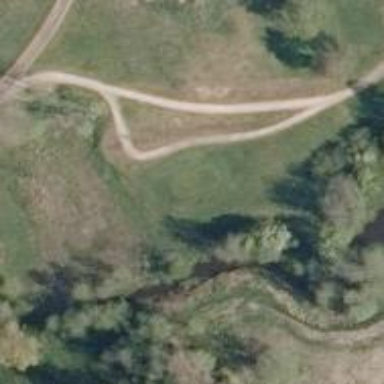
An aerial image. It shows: Pathway for golfing.